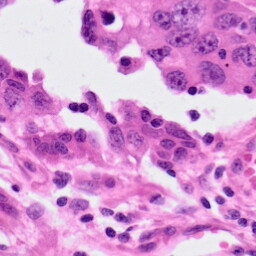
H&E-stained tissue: Lung